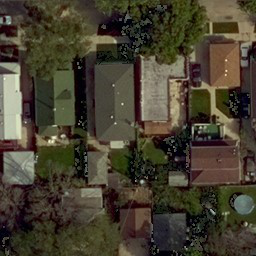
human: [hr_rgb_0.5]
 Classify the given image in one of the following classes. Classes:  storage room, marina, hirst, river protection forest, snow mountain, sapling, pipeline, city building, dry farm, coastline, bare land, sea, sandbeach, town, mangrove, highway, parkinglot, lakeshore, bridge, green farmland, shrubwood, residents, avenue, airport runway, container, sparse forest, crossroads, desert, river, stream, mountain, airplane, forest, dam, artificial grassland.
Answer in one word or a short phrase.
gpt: residents